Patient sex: M
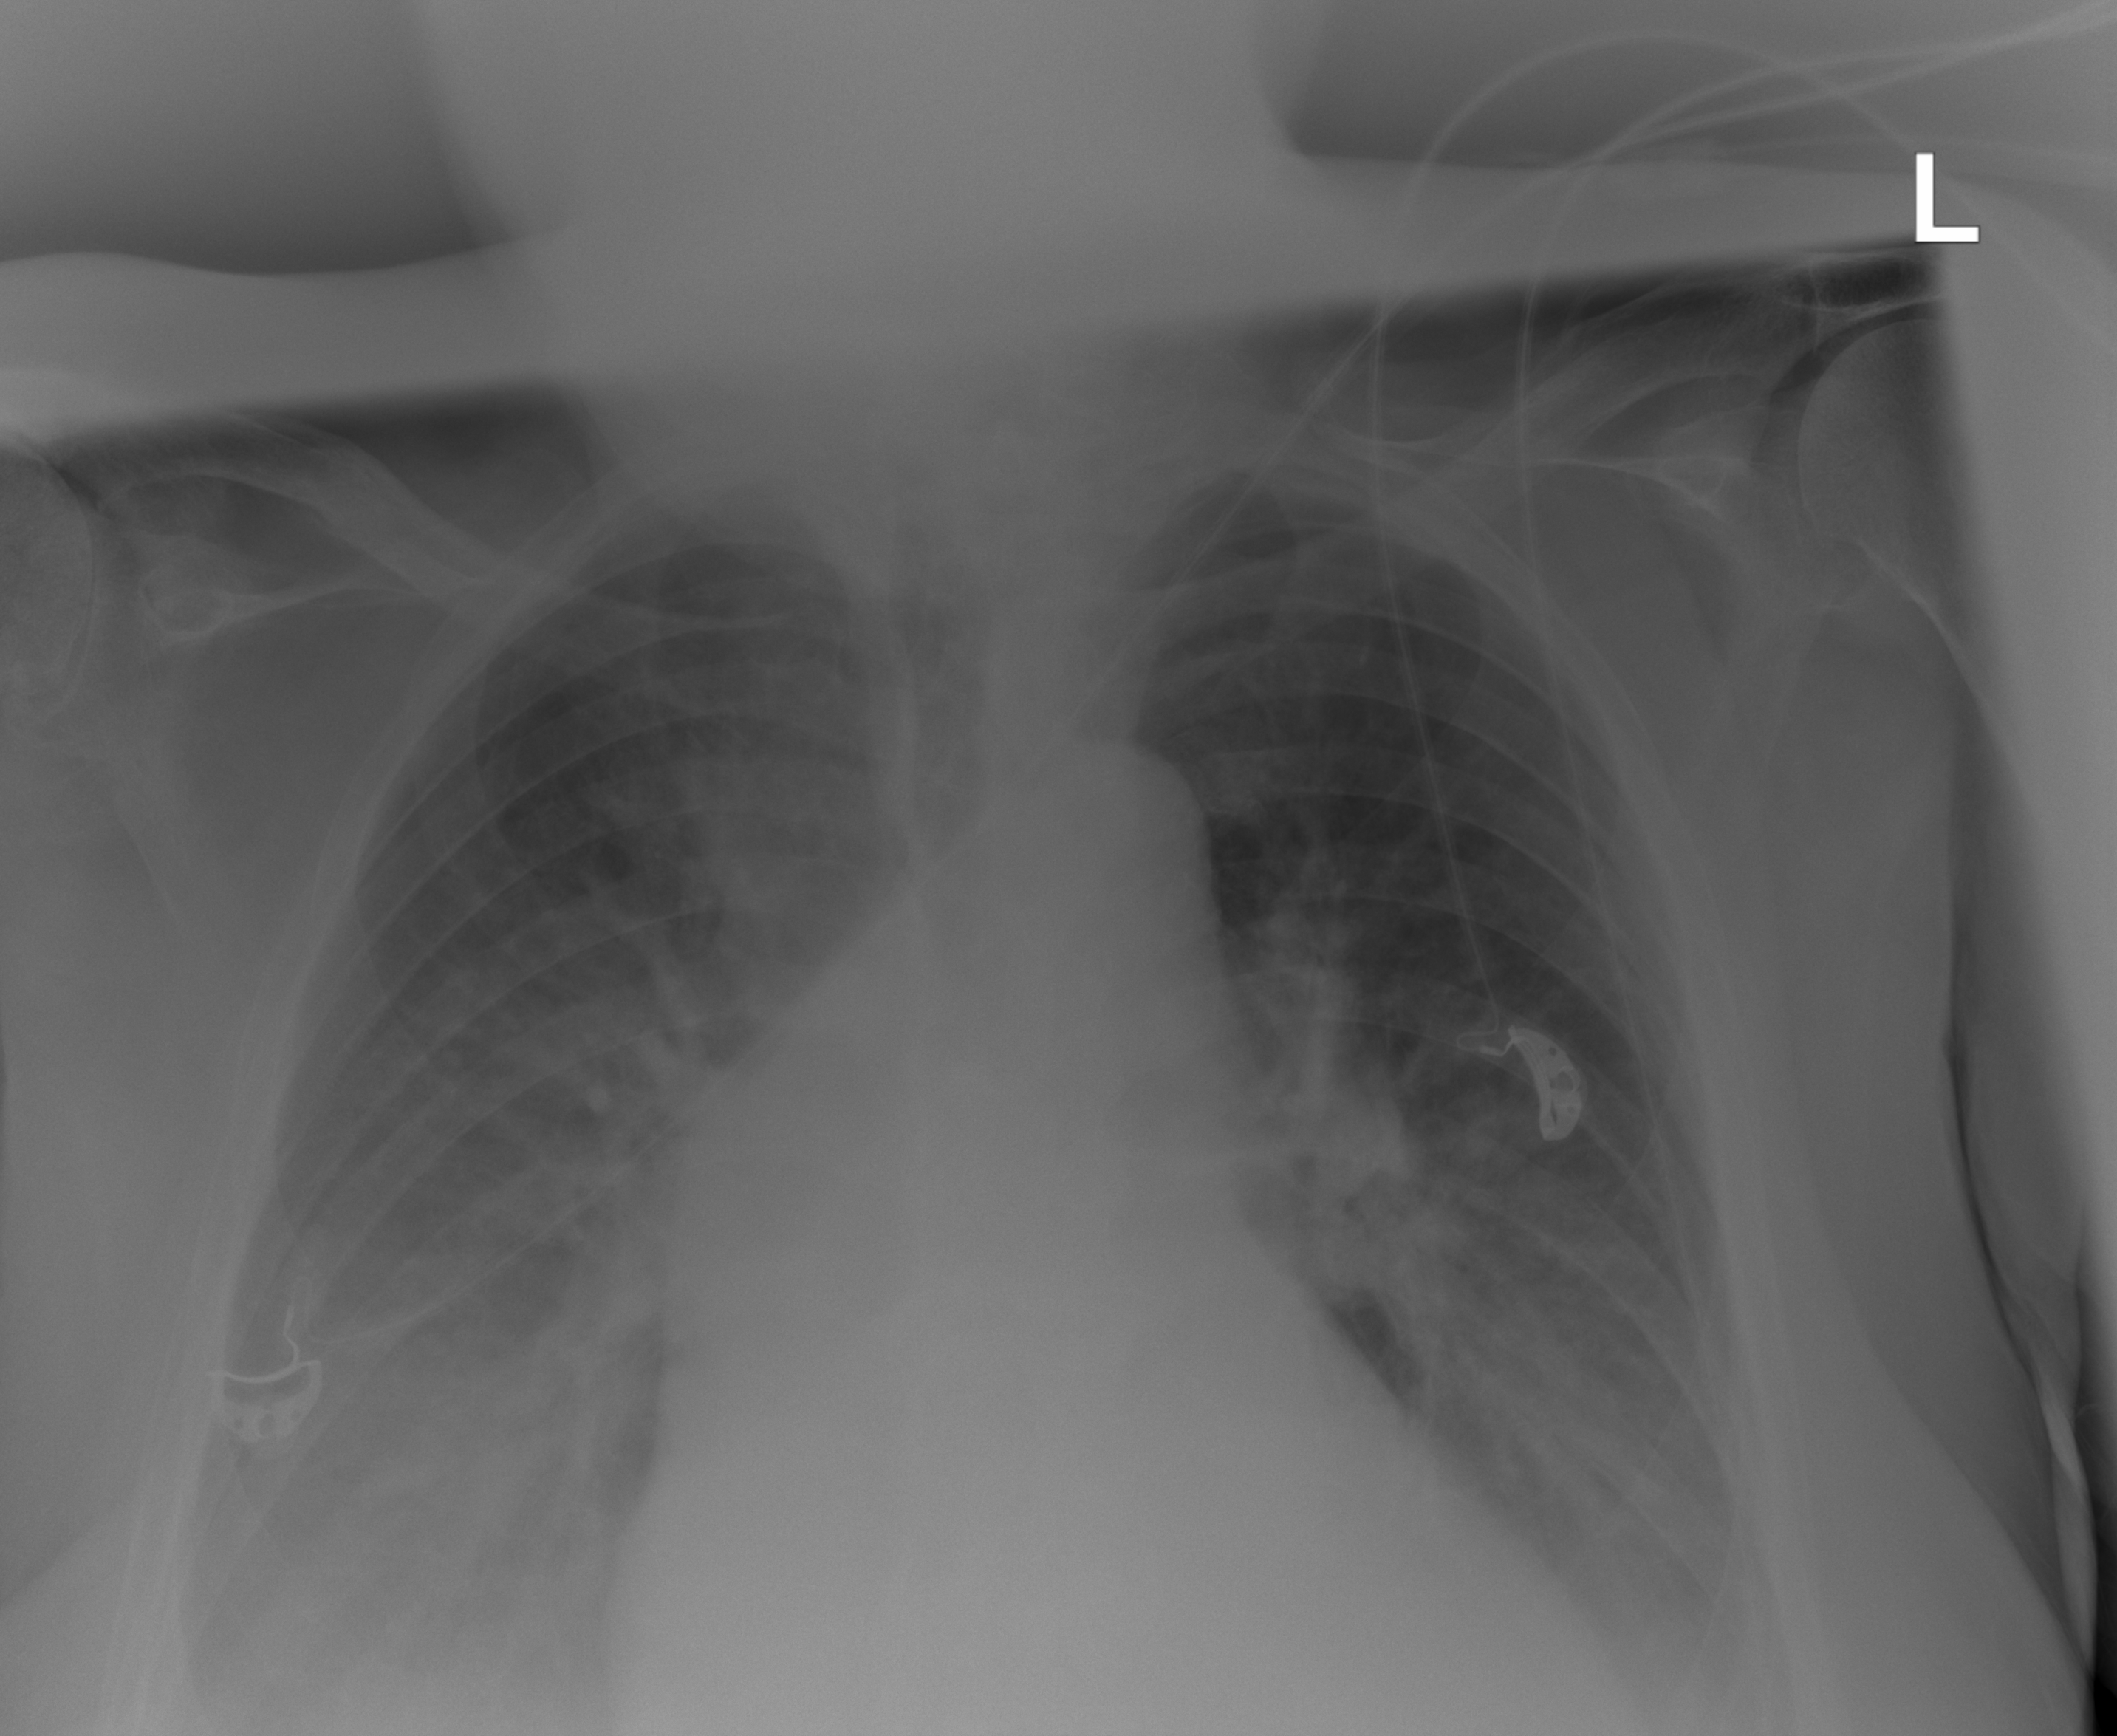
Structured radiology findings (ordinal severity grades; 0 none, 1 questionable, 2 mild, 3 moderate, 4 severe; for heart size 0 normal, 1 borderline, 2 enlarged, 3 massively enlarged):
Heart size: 2
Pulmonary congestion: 2
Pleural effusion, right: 3
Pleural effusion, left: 2
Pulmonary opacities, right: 0
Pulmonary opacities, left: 2
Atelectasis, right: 2
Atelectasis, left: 2